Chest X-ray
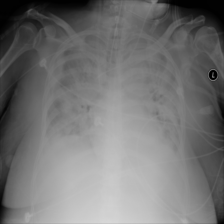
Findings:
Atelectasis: negative
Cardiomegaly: negative
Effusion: negative
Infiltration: negative
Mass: negative
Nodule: negative
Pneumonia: negative
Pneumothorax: negative
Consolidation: negative
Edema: negative
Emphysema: negative
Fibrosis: negative
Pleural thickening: negative
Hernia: negative